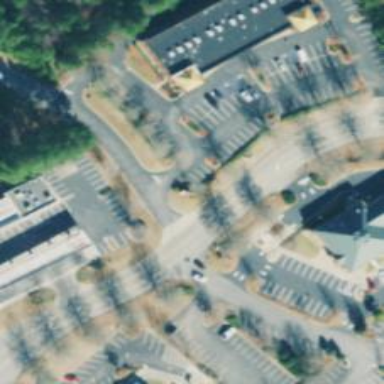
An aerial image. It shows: Parking area.